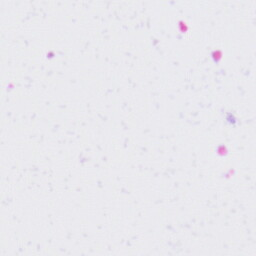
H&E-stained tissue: Liver